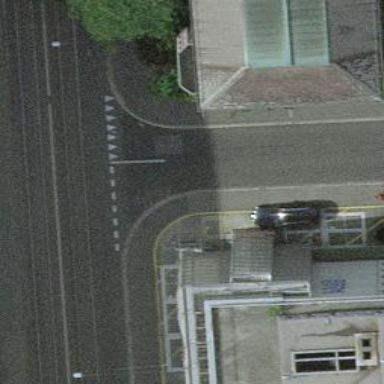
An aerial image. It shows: Asphalt sidewalk.